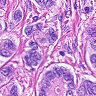
Metastatic tissue present: yes